Question: I'm trying to load a texture into a rendertarget once on the first draw and then preserve the contents to draw the same texture every frame without recreating it.
This is the code I have but it doesnt work and only shows the empty texture area and
'''
RenderTarget2D rTarget = null;
/// <summary>
/// This is called when the game should draw itself.
/// </summary>
/// <param name="gameTime">Provides a snapshot of timing values.</param>
protected override void Draw(GameTime gameTime)
{
GraphicsDevice.Clear(GameBackgroundColor);
SpriteBatch.Begin();
if (rTarget == null)
{
rTarget = new RenderTarget2D(Game.Graphics.GraphicsDevice,
Game.Graphics.GraphicsDevice.PresentationParameters.BackBufferWidth,
Game.Graphics.GraphicsDevice.PresentationParameters.BackBufferHeight,
false,
Game.Graphics.GraphicsDevice.PresentationParameters.BackBufferFormat,
DepthFormat.Depth24, 0, RenderTargetUsage.PreserveContents);
Game.Graphics.GraphicsDevice.SetRenderTarget(rTarget);
Game.Graphics.GraphicsDevice.Clear(Color.Black);
Game.SpriteBatch.Draw(ContentManager.Load<Texture2D>("tiles"), new Rectangle(0, 0, 100, 100), Color.White);
Game.Graphics.GraphicsDevice.SetRenderTarget(null);
}
SpriteBatch.Draw(rTarget, new Rectangle(0, 0,400, 400), Color.White);
//draw the character
character.Draw(gameTime);
SpriteBatch.End();
base.Draw(gameTime);
}
'''
And this is the end result:

Can anyone explain what I am doing wrong??
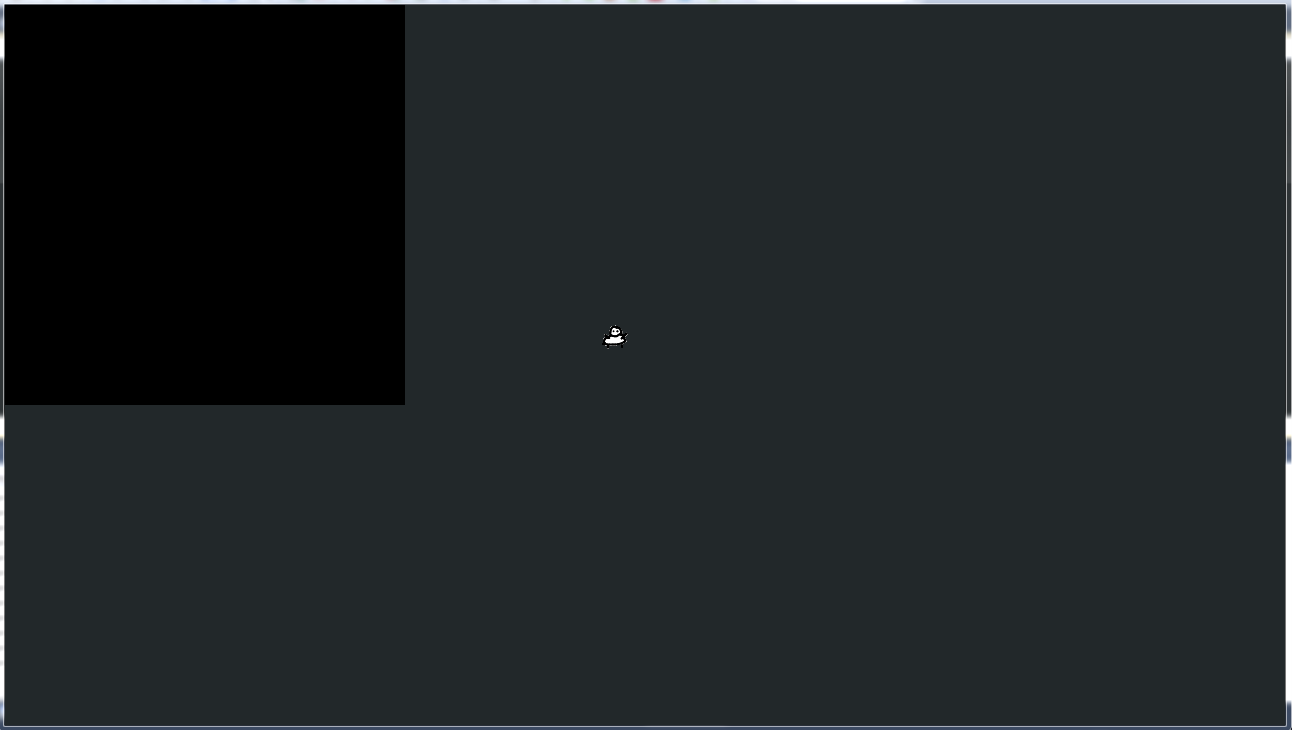
Answer: I think you forgot about 'Game.SpriteBatch.Begin()' and 'End()' for render target. Also I think you should move 'SpriteBatch.End()' close to 'Draw(rTarget...' method call (especially if 'Game.SpriteBatch' and 'SpriteBatch' is the same variable).
'''
GraphicsDevice.Clear(GameBackgroundColor);
if (rTarget == null)
{
rTarget = new RenderTarget2D(Game.Graphics.GraphicsDevice,
Game.Graphics.GraphicsDevice.PresentationParameters.BackBufferWidth,
Game.Graphics.GraphicsDevice.PresentationParameters.BackBufferHeight,
false,
Game.Graphics.GraphicsDevice.PresentationParameters.BackBufferFormat,
DepthFormat.Depth24, 0, RenderTargetUsage.PreserveContents);
Game.Graphics.GraphicsDevice.SetRenderTarget(rTarget);
Game.Graphics.GraphicsDevice.Clear(Color.Black);
Game.SpriteBatch.Begin();
Game.SpriteBatch.Draw(ContentManager.Load<Texture2D>("tiles"), new Rectangle(0, 0, 100, 100), Color.White);
Game.SpriteBatch.End();
Game.Graphics.GraphicsDevice.SetRenderTarget(null);
}
SpriteBatch.Begin();
SpriteBatch.Draw(rTarget, new Rectangle(0, 0,400, 400), Color.White);
//draw the character
character.Draw(gameTime);
SpriteBatch.End();
base.Draw(gameTime);
'''